Current action and preconditions to check: trajectory_clear

Your task: For each precondition in the list above, predict whether it will hold at this action.

Consider the current scene as observed from the mobile robot's camera, and analyze the predicted future states of all dynamic agents (e.g., people, animals, vehicles, or any moving entities) within the NEXT SECOND.

IMPORTANT: Only answer "very likely" if you are absolutely certain—based on strong, clear evidence—that a dynamic agent will violate the precondition in the predicted future state. Do NOT answer "very likely" for unlikely, ambiguous, or low-probability risks.

Ask yourself for each precondition: Is there a high probability, with clear and convincing evidence, that the predicted future states of any dynamic agent will interfere with the predicted future state of the currently executing action within the NEXT SECOND, causing that precondition to fail?

Assess the risk level based on these predictions. Use "likely" or "very likely" if motions create a clear risk of interference.

Use "neutral" or "improbable" if agents are nearby but their predicted paths are clearly diverging or non-conflicting.

Failure Risk Categories: "very improbable", "improbable", "neutral", "likely", "very likely"

Answer Format: Output ONLY the probability_of_failure value from these categories: "very improbable", "improbable", "neutral", "likely", "very likely"

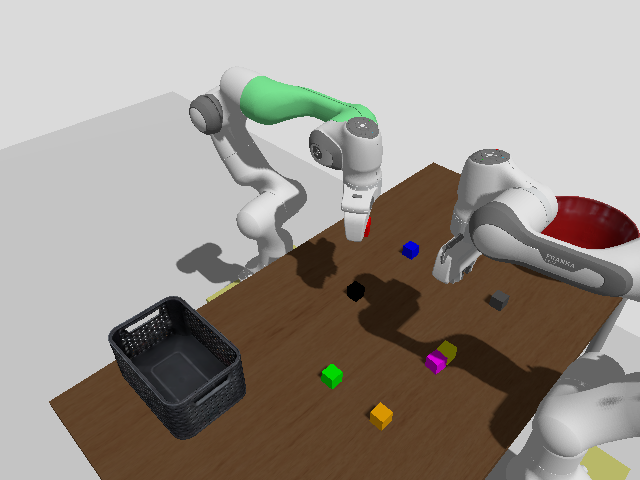

Answer: improbable